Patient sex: M
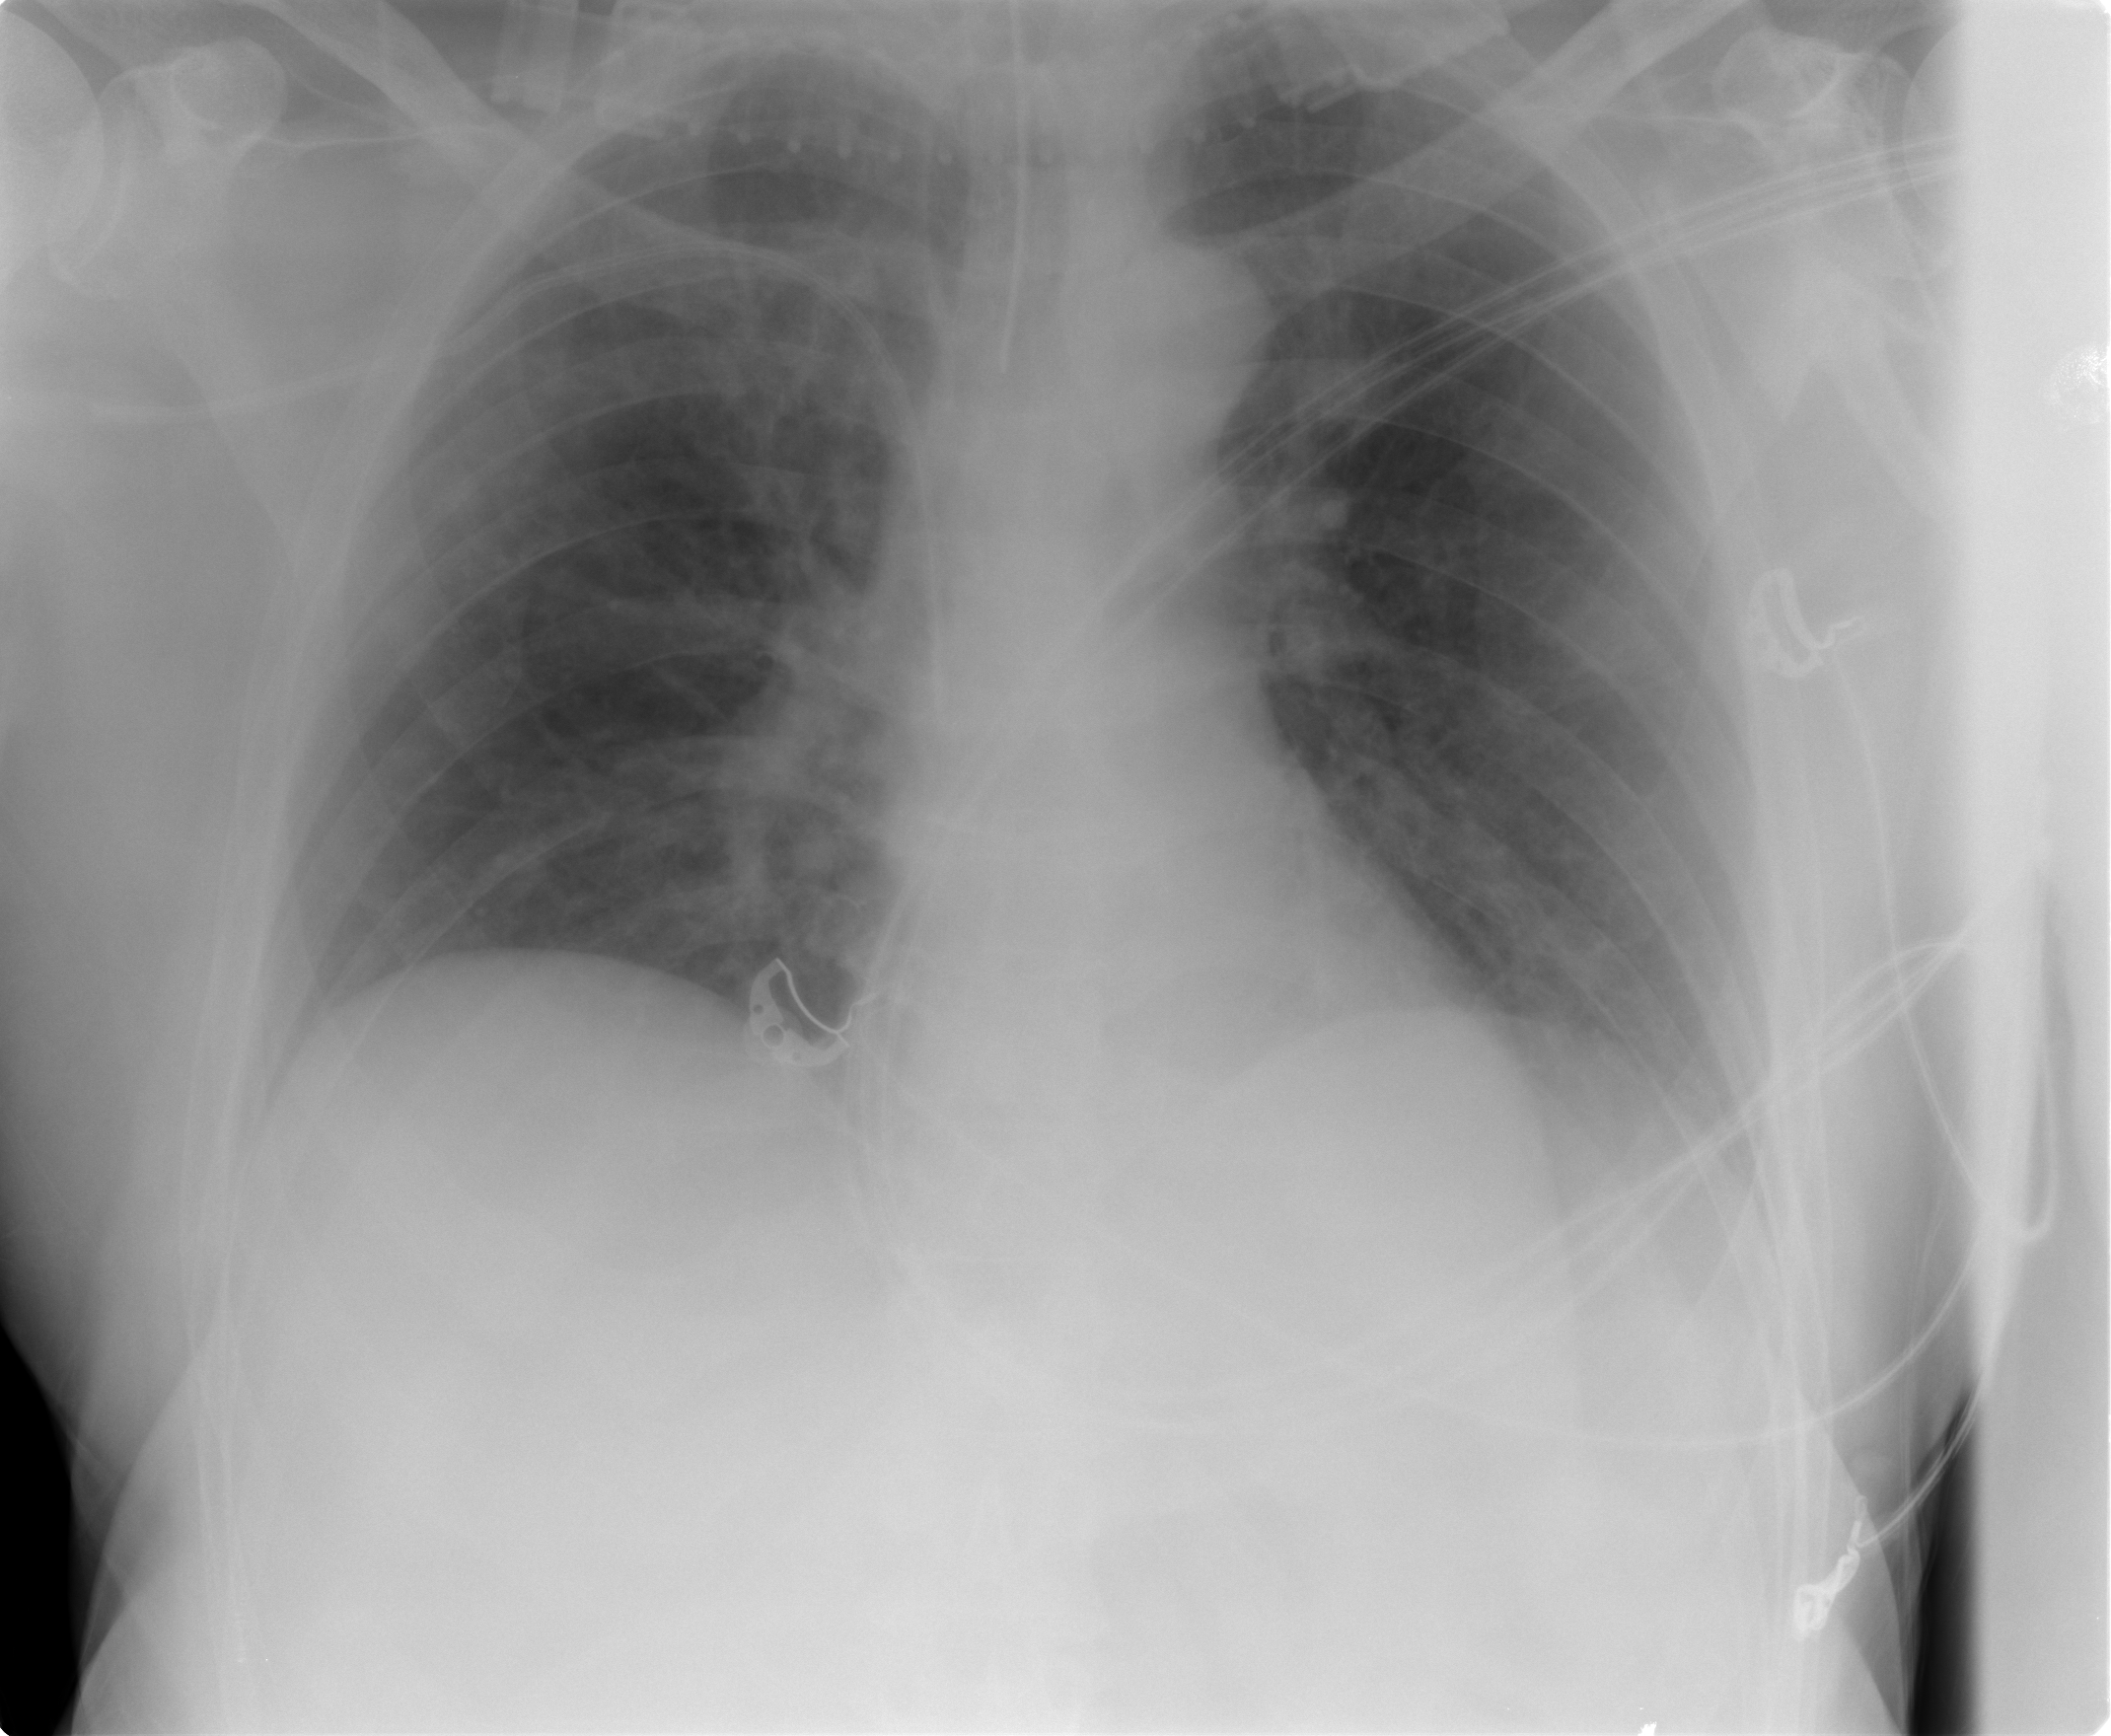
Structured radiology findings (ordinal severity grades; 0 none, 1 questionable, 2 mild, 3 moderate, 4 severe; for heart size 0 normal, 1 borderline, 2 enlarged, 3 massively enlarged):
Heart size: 0
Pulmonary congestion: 1
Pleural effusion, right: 0
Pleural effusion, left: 0
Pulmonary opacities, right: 0
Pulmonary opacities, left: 0
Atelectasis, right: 0
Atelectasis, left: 0